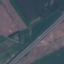
Land use / land cover: Highway